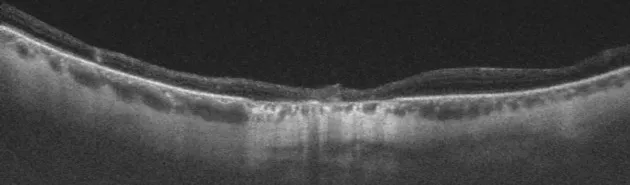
SS-OCT image of the right eye reveals external retina altered with an increase of choroidal signal due to retinal pigment epithelium atrophy.
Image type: ophthalmic_imaging (oct)